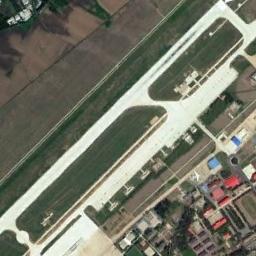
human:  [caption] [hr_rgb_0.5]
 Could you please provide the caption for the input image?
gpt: The airport is built by the sea and the sea water is light blue .

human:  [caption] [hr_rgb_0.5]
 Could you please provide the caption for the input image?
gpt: There is an airport between the field and many buildings .

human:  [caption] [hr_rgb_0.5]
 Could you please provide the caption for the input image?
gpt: There are many buildings along the runway and apron of the airport and many aircraft are parked .

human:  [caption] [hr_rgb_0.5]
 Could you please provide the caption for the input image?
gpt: An airport with two parallel runways on the lawn and some buildings beside .

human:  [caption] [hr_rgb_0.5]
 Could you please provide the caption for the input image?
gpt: The oval grass is beside the runway of the airport .